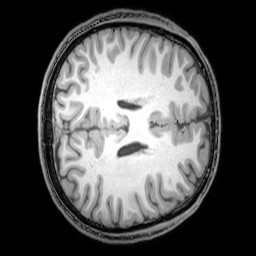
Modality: T1w
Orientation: axial
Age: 20
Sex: male
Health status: healthy
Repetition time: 0.081 s
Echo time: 0.037 s